Aerial crown-view tile of a tropical tree (Barro Colorado Island, Panama), acquired 20240716:
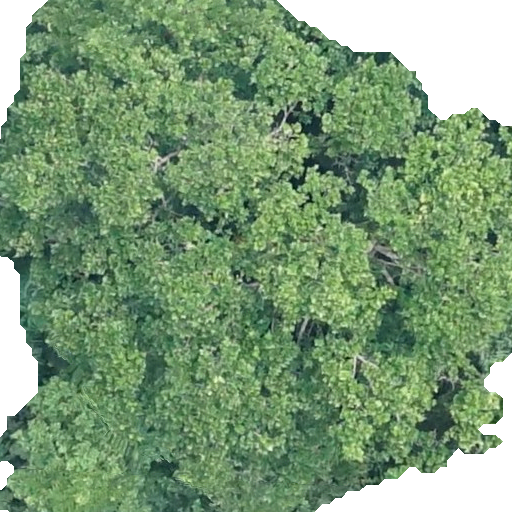
Species: Anacardium excelsum
GBIF accepted scientific name: Anacardium excelsum
Crown area: 399.3 m²